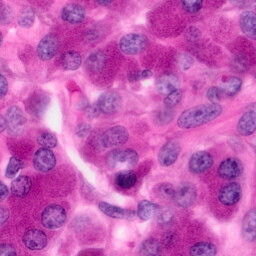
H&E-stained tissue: Pancreatic